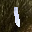
Label: 1